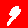
Digit: 9